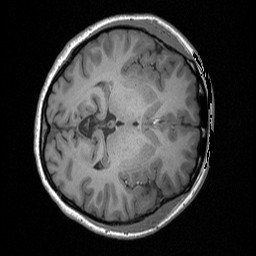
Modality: T1w
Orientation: axial
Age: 20
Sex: female
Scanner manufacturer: siemens
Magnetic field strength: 3 T
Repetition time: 1.64 s
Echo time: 0.00234 s